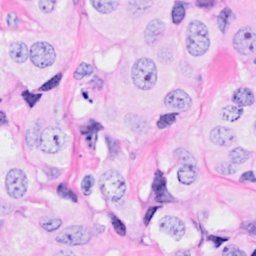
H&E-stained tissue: Breast